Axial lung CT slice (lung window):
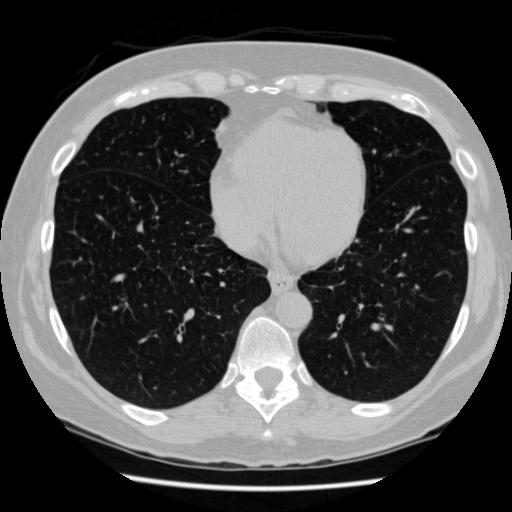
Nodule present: no